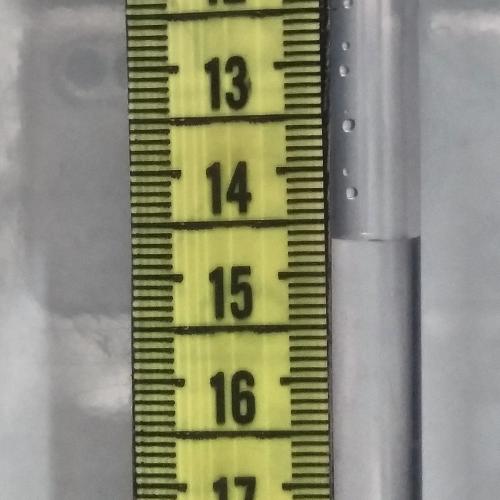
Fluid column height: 14.7 cm